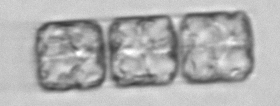
Label: Lauderia_annulata